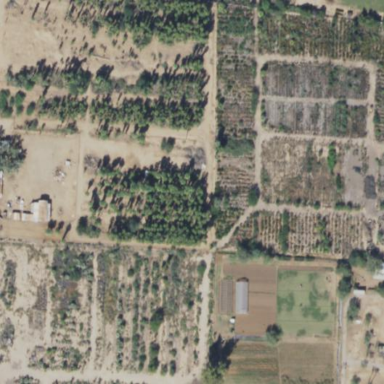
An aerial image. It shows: Plant nursery.